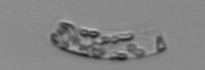
Label: Guinardia_striata